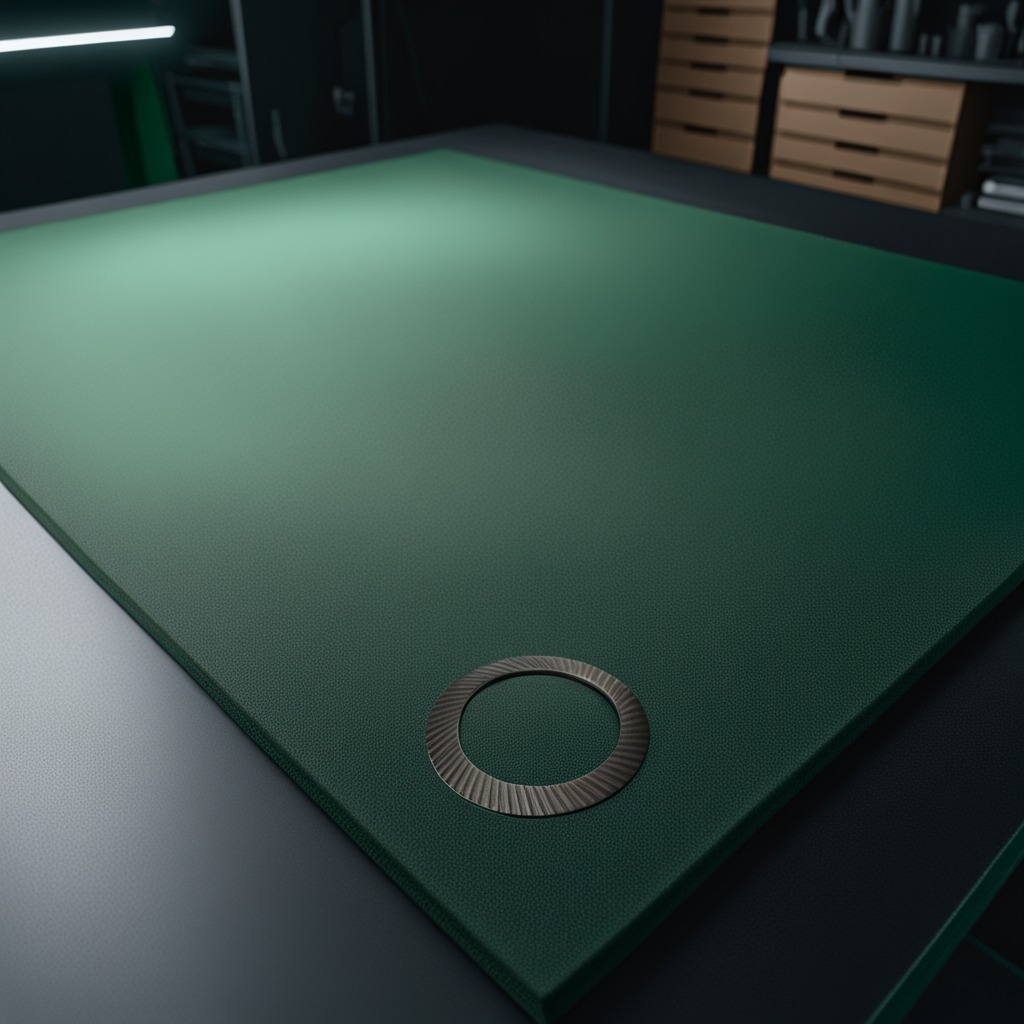
A flat metal washer is lying on the clean granite tabletop covered with a green rubber mat inside a workshop at night dim ambient light soft shadows worn but beneath the mat